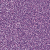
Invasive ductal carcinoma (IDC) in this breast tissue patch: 1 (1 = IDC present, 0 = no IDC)